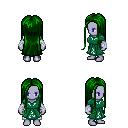
a pixel art fantasy rpg character, female body template, dark elf, purple skin, sash dress, white pants, green extra-long hairstyle, white cloth bandages, four views (front, back, left, right), 2x2 character sprite sheet, small pixel art, hard edges, no anti-aliasing